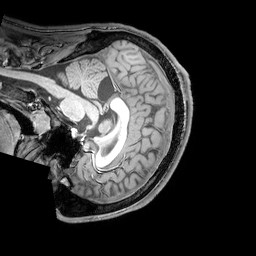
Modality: T1w
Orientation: sagittal
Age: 21
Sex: male
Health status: healthy
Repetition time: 0.081 s
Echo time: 0.037 s